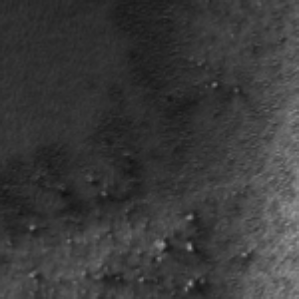
Label: frost